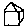
Label: house